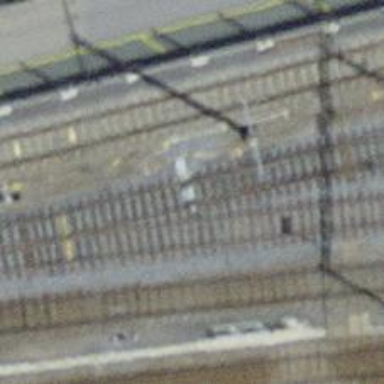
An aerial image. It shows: Railway switch.